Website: slack
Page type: billing-address
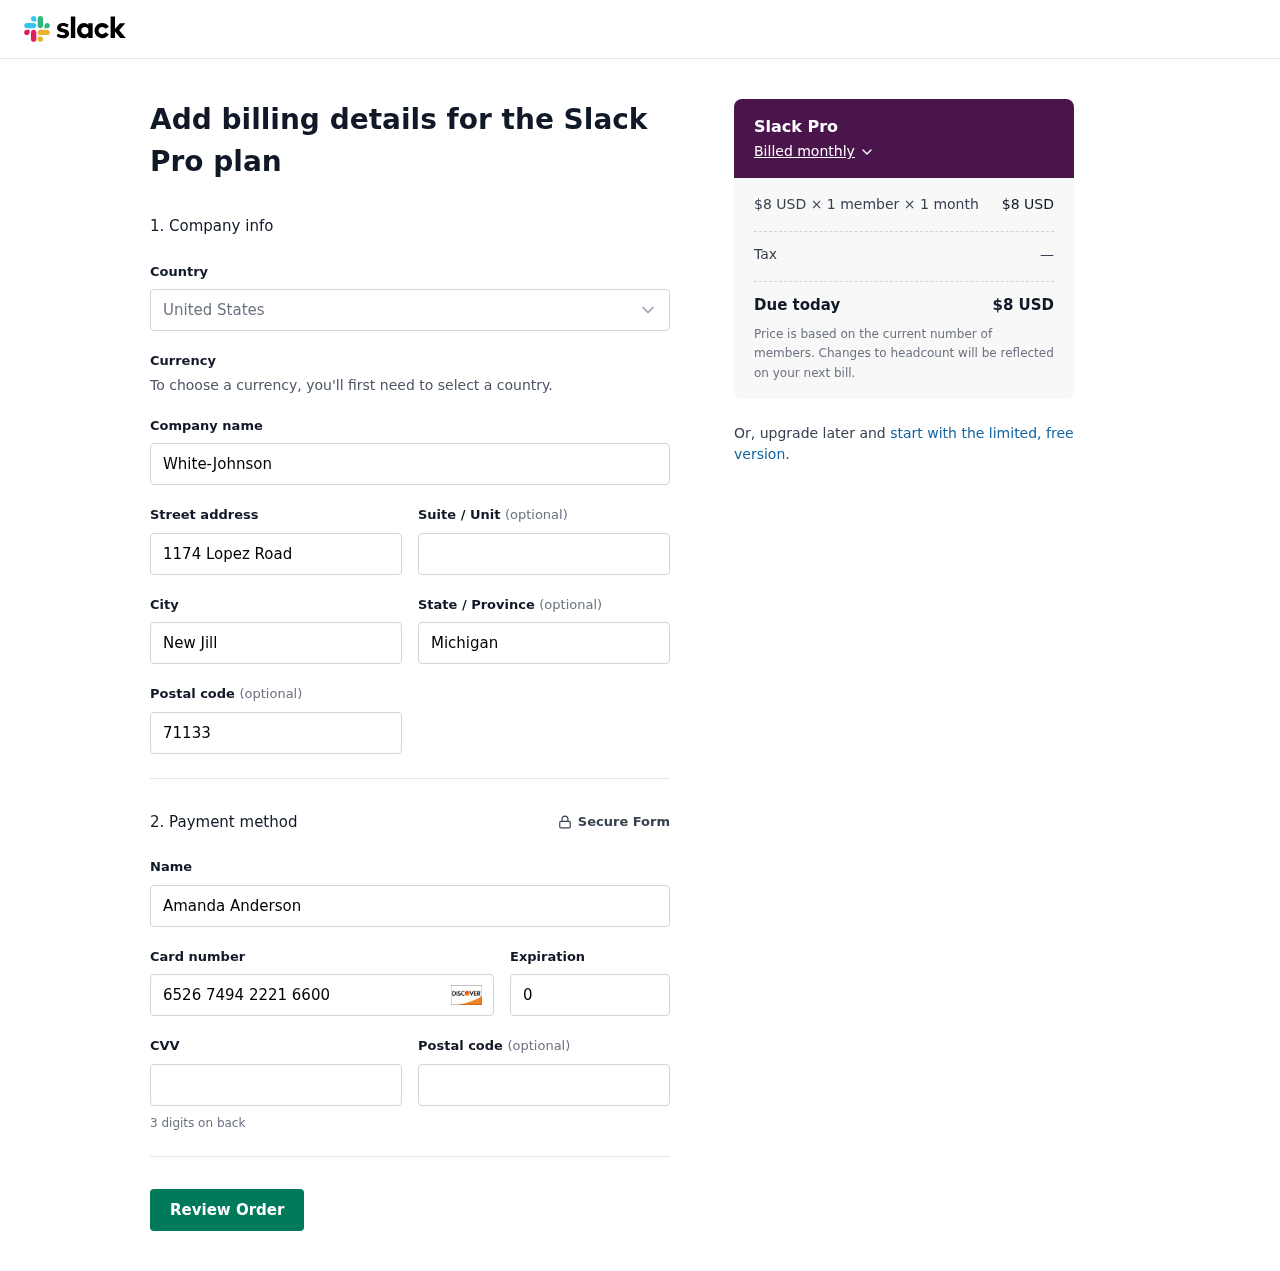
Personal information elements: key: PII_CARD_CVV
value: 952
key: PII_CARD_EXPIRY
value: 03/29
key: PII_CARD_NUMBER
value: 6526 7494 2221 6600
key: PII_CITY
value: New Jill
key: PII_COMPANY
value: White-Johnson
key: PII_COUNTRY
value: United States
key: PII_FULLNAME
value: Amanda Anderson
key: PII_POSTCODE
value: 71133
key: PII_STATE
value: Michigan
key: PII_STREET
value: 1174 Lopez Road
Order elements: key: ORDER_PLAN_PRICE
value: $8 USD
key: ORDER_NUM_MEMBERS
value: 1 member
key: ORDER_NUM_MONTHS
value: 1 month
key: ORDER_SUBTOTAL
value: $8 USD
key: ORDER_TAX
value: —
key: ORDER_TOTAL
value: $8 USD